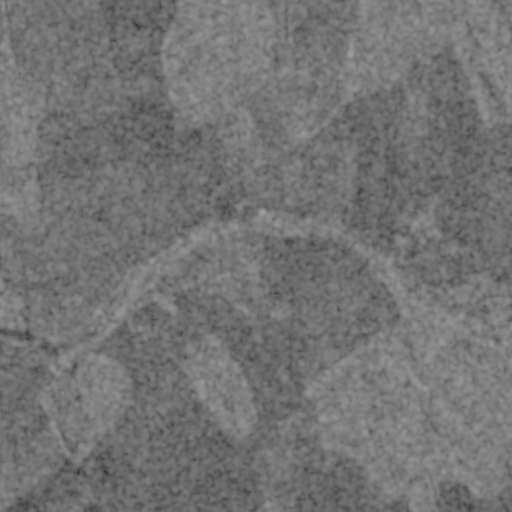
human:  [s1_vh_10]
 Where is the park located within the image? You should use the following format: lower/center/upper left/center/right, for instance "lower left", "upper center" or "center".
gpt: The park is located in the center right of the image.
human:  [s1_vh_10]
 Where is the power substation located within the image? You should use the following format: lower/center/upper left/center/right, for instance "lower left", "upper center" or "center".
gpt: The power substation is located in the center right of the image.
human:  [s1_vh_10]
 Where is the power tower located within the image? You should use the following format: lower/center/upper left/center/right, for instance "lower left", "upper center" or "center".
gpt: The power tower is located in the upper of the image.
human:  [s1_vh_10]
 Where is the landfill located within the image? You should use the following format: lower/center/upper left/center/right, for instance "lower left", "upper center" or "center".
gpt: There is no landfill in the image.

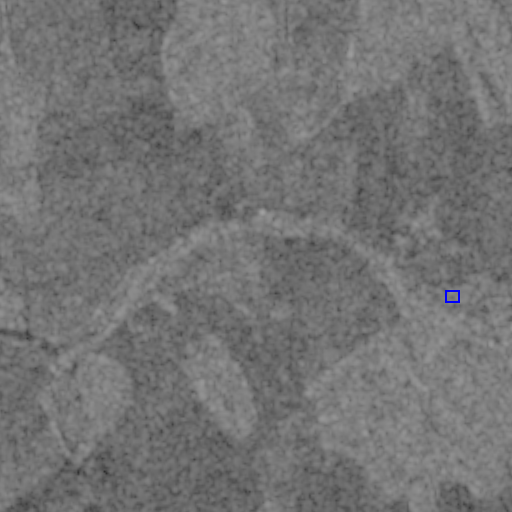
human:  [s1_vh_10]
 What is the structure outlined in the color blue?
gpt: The structure outlined in blue is a park.
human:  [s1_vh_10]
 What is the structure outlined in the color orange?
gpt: There is no orange outline.